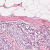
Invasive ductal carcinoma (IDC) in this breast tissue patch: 1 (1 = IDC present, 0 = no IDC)